Question: Could someone please explain what does the '^^^' symbol does when passed into the 'np.where' function?

Does it just represents the number of arguments that should be passed in?
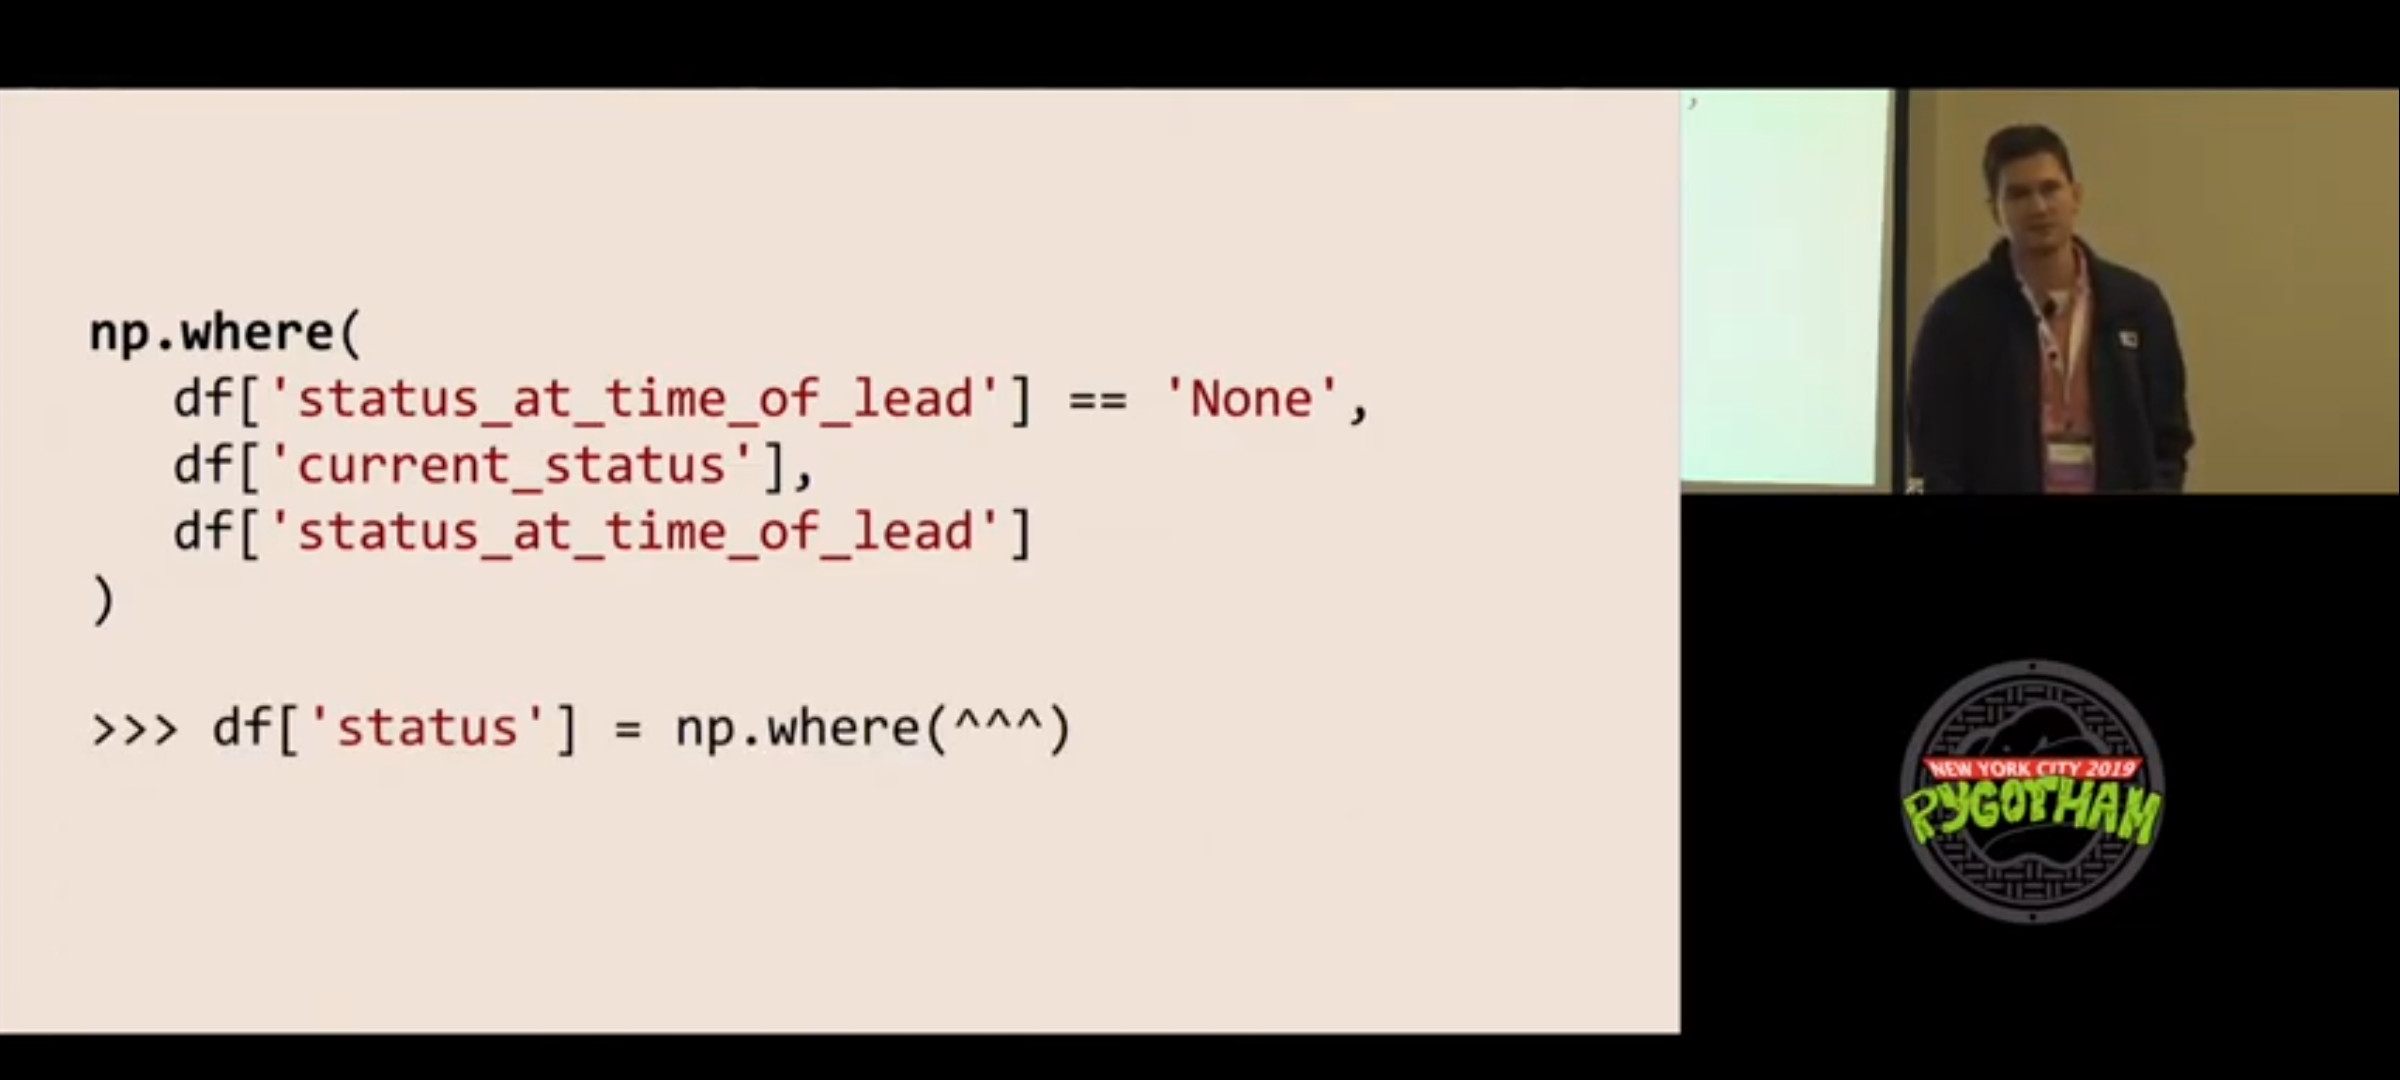
Answer: > Does it just represents the number of arguments that should be passed in?
Yes.
It's being used in this case to point to the first call to 'np.where'.
You can see for yourself:
'''
$ python3
Python 3.9.7 (default, Oct 22 2021, 13:39:39)
>>> np.where(^^^)
File "<stdin>", line 1
np.where(^^^)
^
SyntaxError: invalid syntax
'''